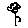
Label: flower